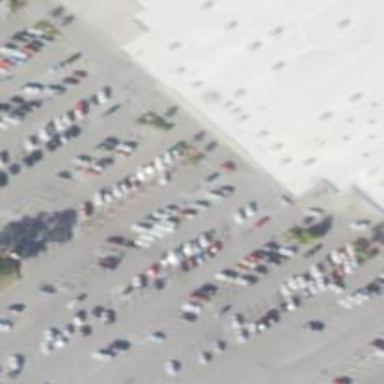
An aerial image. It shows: Parking space is available.